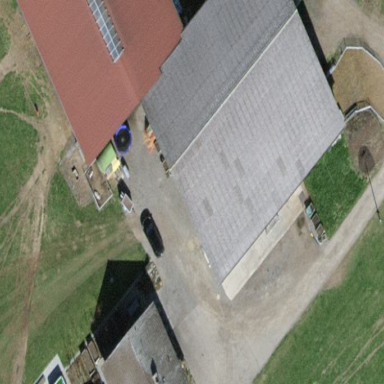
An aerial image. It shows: Farmyard area.